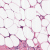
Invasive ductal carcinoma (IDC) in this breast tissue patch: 0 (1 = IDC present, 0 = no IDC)